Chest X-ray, PA view. Patient: 65 years old, sex M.
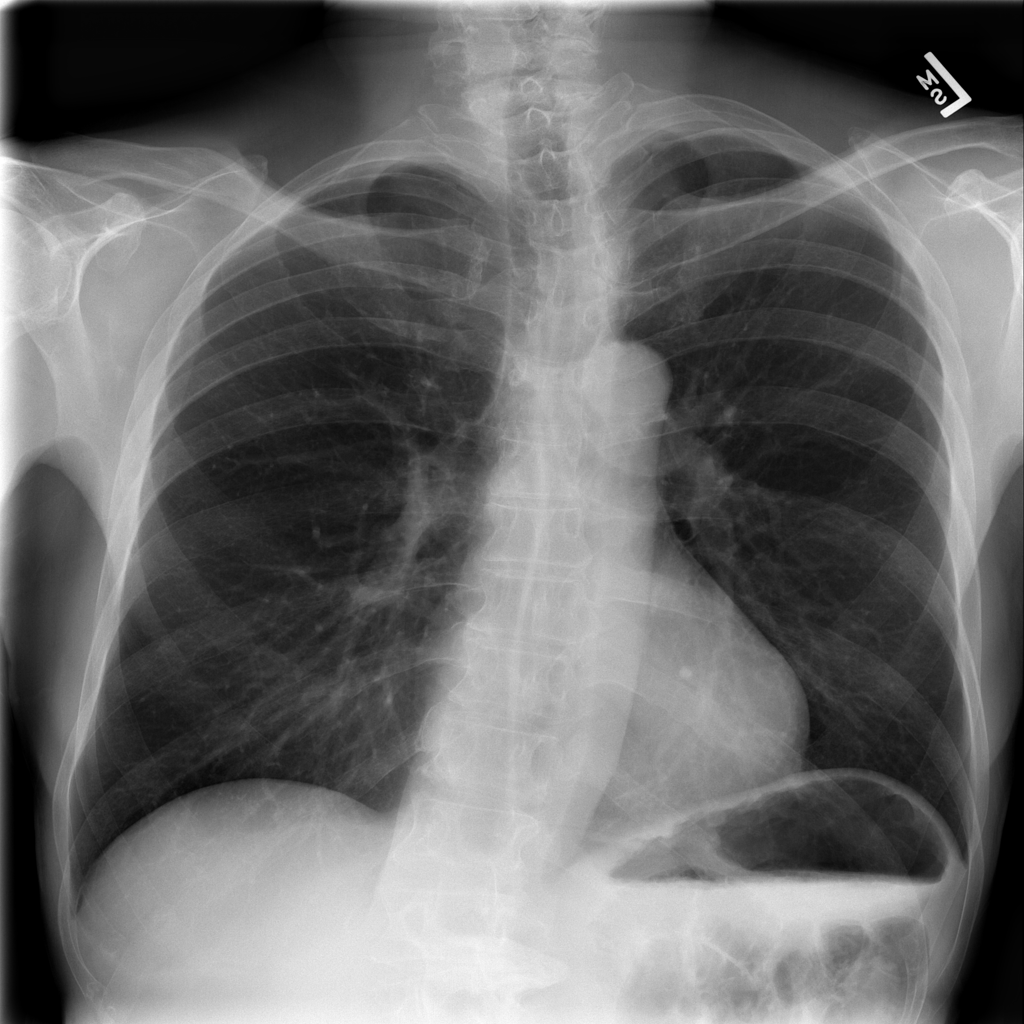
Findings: No Finding